Field crop: tomato
Growth stage: 2
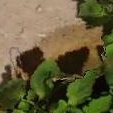
Species: tomato